Aerial crown-view tile of a tropical tree (Barro Colorado Island, Panama), acquired 20240611:
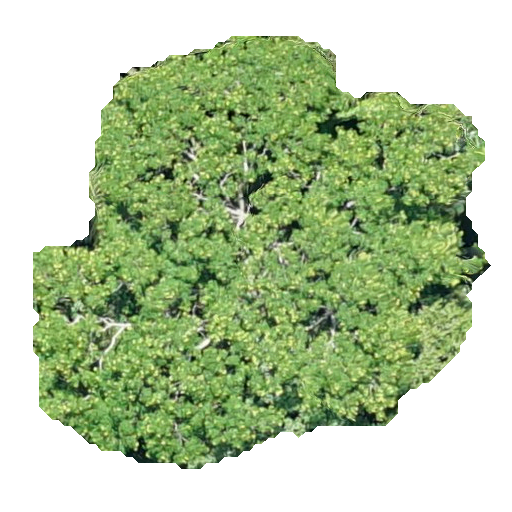
Species: Zanthoxylum ekmanii
GBIF accepted scientific name: Zanthoxylum ekmanii
Crown area: 227.834 m²